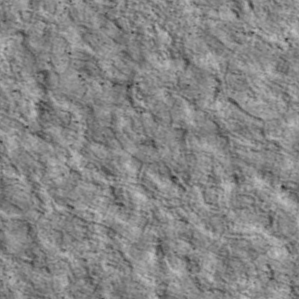
Label: non_frost